Aerial crown-view tile of a tropical tree (Barro Colorado Island, Panama), acquired 20241112:
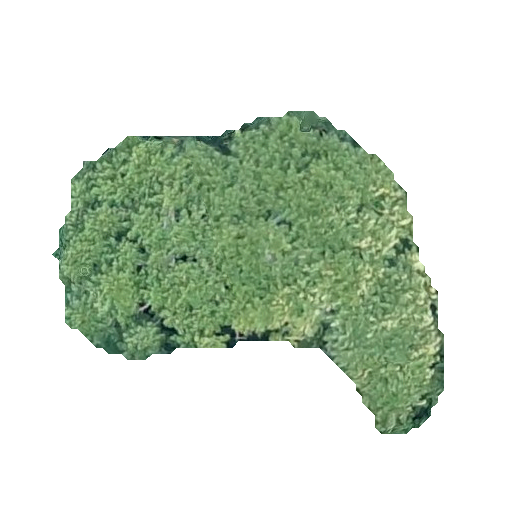
Species: Jacaranda copaia
GBIF accepted scientific name: Jacaranda copaia
Crown area: 124.246 m²